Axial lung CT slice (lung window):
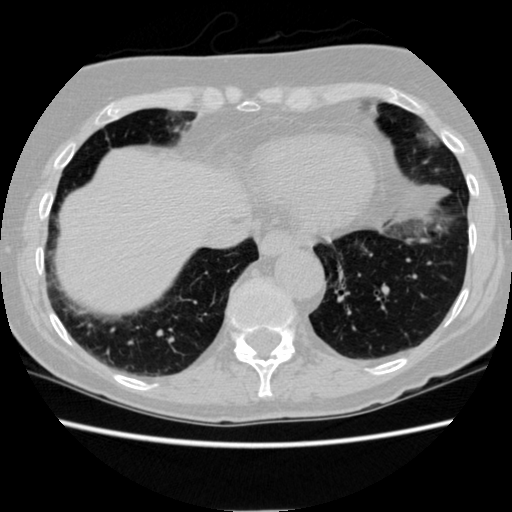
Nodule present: no